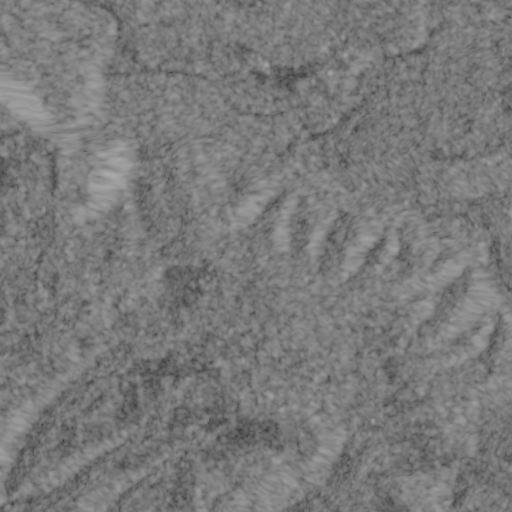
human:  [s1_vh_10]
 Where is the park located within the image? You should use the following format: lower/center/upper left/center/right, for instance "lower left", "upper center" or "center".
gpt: The park is located in the upper center of the image.
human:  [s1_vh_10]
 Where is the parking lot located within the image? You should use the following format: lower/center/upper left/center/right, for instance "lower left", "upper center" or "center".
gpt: The parking lot is located in the upper center of the image.
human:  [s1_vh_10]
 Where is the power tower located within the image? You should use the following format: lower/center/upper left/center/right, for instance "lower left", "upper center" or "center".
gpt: The power tower is located in the lower of the image.
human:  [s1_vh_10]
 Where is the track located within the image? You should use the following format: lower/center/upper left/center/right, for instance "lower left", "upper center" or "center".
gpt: The track is located in the upper center of the image.
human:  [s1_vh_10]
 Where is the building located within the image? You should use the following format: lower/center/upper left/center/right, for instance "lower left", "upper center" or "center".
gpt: The building is located in the upper center of the image.
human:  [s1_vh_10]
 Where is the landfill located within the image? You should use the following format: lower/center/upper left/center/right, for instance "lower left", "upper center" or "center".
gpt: There is no landfill in the image.

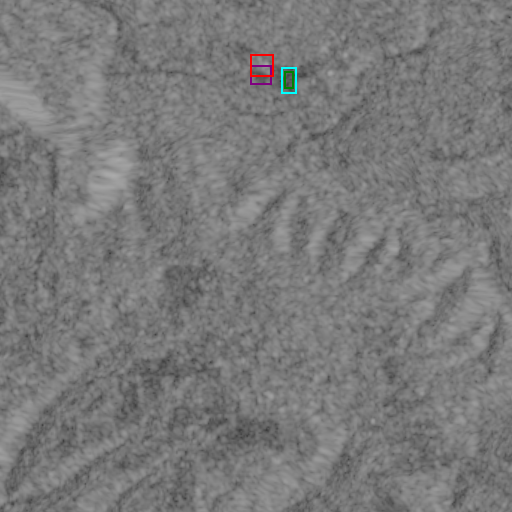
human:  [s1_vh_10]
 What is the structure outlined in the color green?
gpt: The structure outlined in green is a park.
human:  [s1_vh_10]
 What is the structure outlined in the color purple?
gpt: The structure outlined in purple is a parking lot.
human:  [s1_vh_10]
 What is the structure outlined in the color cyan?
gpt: The structure outlined in cyan is a track.
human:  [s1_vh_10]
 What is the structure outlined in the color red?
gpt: The structure outlined in red is a building.
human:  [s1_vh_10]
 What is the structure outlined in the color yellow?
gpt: There is no yellow outline.